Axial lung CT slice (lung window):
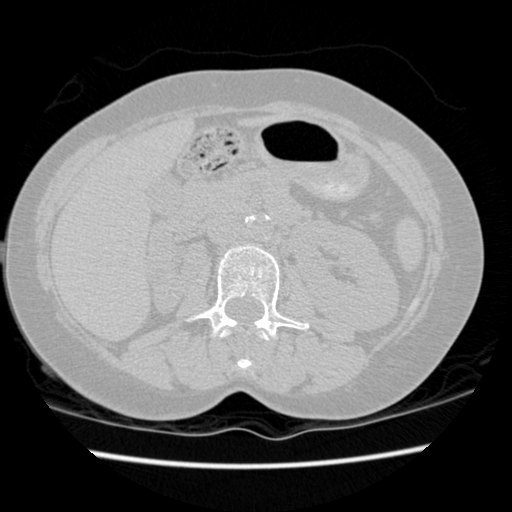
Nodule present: no